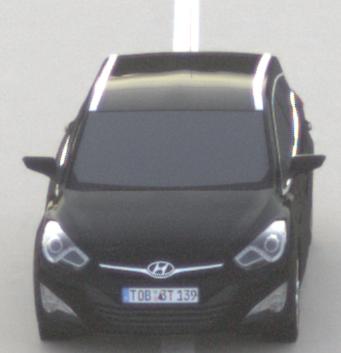
Make: Hyundai
Model: i40 Kombi 1.6 GDI
Detailed model: i40 (VF) Kombi
Model produced from: 2012/08
Model produced until: 2013/09
Doors: 5
Color: black
Road condition: dry road
Daytime: sunrise or sunset
Contrast: low contrast